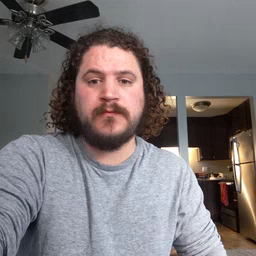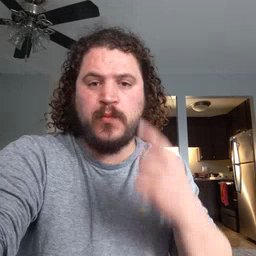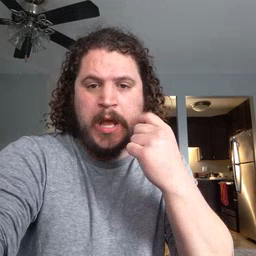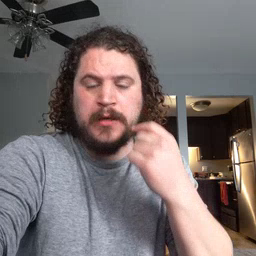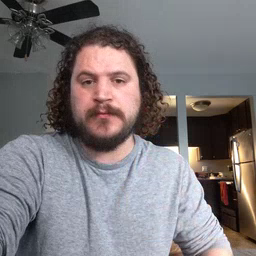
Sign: cry